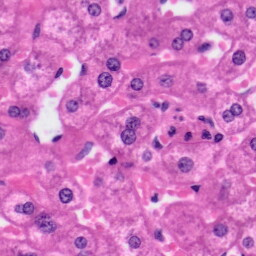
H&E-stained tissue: Liver